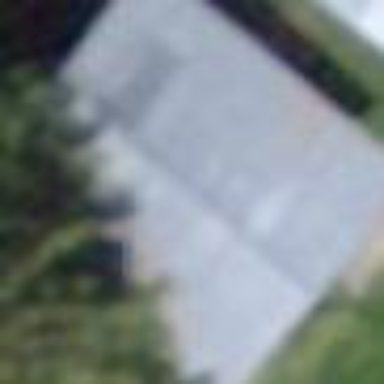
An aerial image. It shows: Barn.